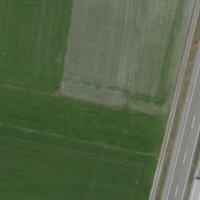
EUNIS habitat code: 57
Species observed at this site:
Corvus corone